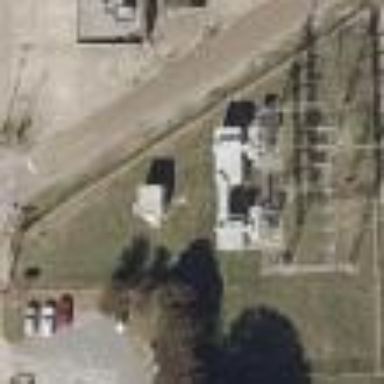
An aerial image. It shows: Distribution level power substation enclosed by fence.